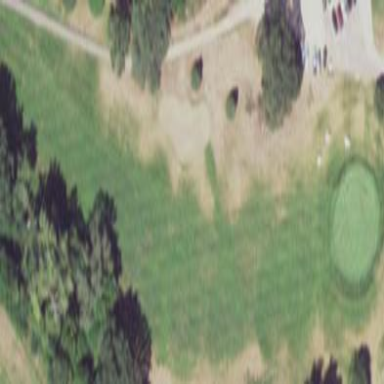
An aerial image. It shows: Grassy area designated as golf fairway.